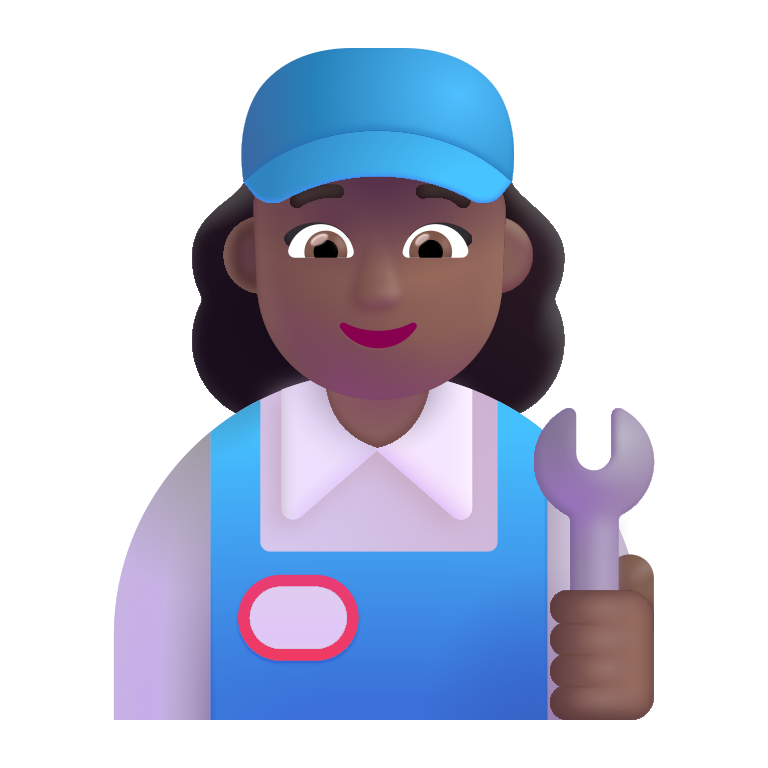
woman mechanic color  dark